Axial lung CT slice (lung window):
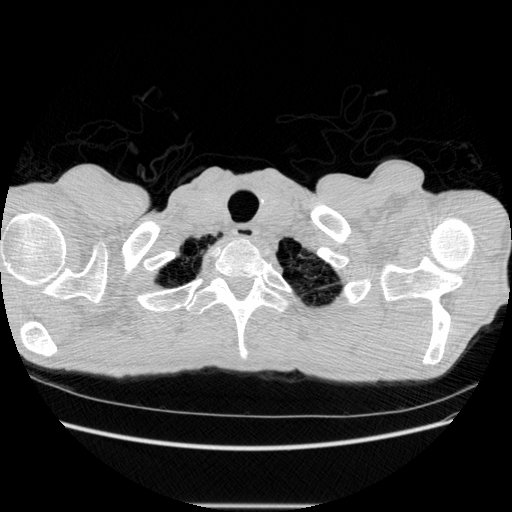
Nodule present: no